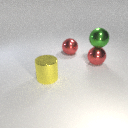
large red metal sphere to the left of large red metal sphere